Field crop: maize
Growth stage: 1
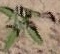
Species: atriplex